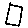
Label: square